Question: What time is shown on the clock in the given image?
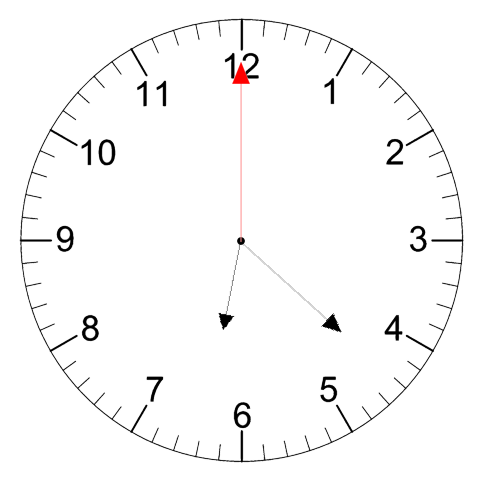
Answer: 06:22:00